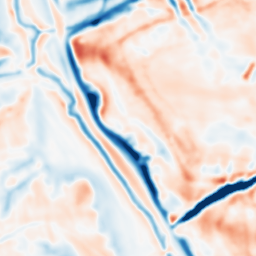
Category: multiscale
Decomposition family: dog_multiscale
Decomposition parameters: sigma_ratio: 1.4
n_scales: 4
base_sigma: 2
Upsampling method: regularized
Upsampling parameters: scale: 2
lambda_reg: 0.001
Upsampling scale: 2